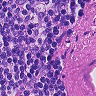
Metastatic tissue present: no